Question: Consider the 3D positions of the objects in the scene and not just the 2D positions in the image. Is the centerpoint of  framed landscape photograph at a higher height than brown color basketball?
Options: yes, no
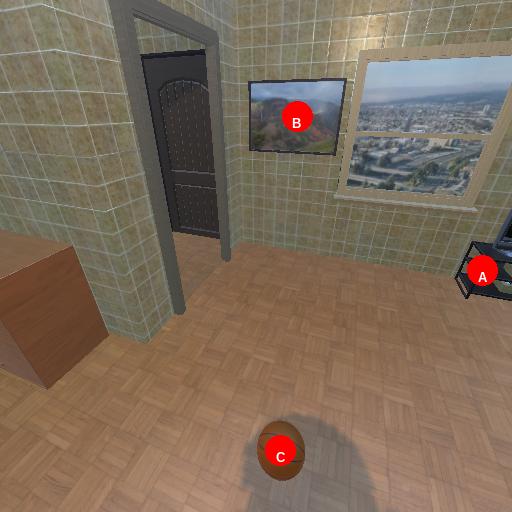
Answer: yes